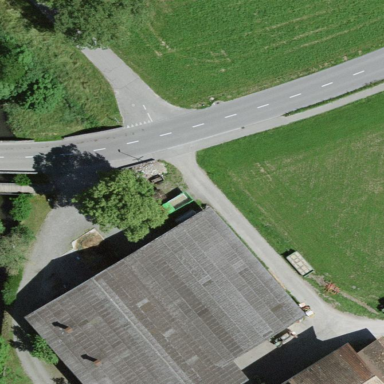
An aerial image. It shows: Rural barn.